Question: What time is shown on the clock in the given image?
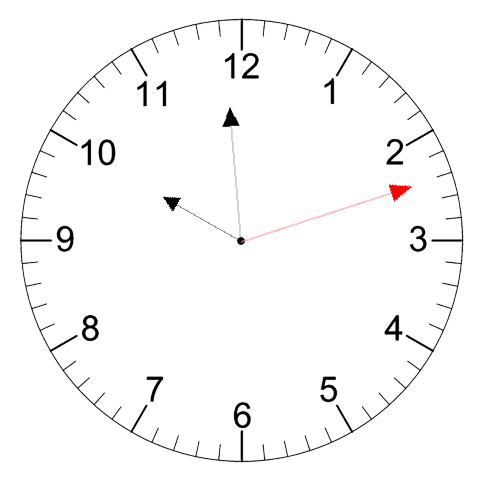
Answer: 09:59:12